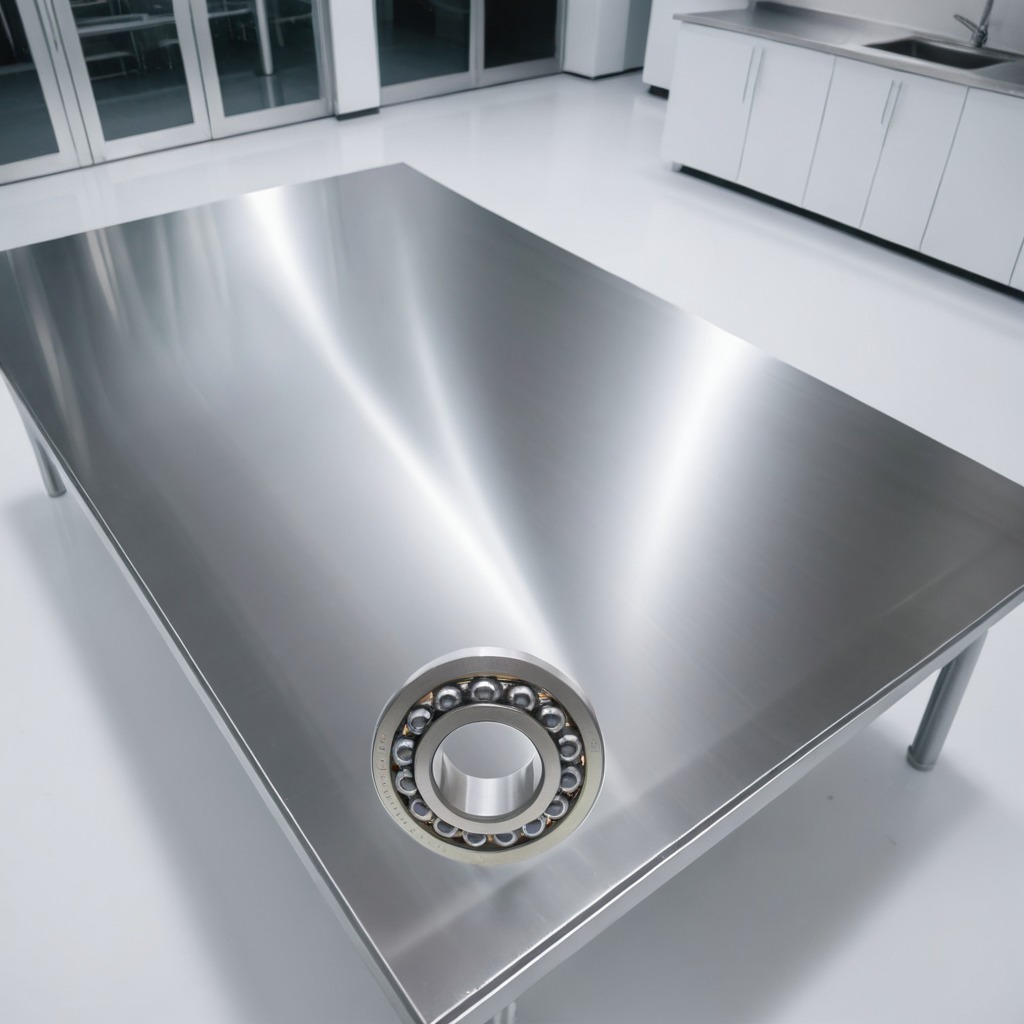
A metal ball bearing is lying on a stainless steel table in a high-end prototyping lab.